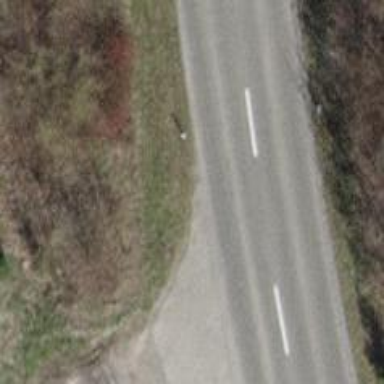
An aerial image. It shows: Asphalt road classified as tertiary.